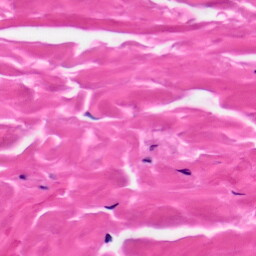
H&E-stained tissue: Skin